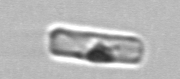
Label: Guinardia_delicatula